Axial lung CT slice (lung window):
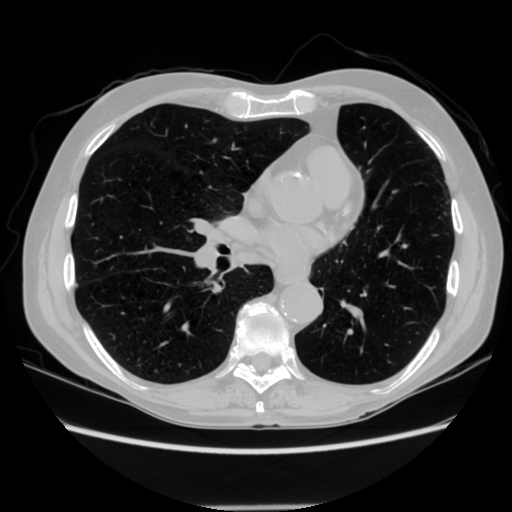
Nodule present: no